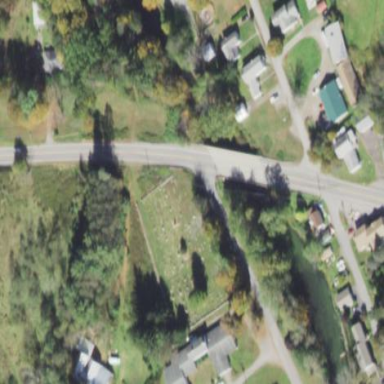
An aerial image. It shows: Cemetery.